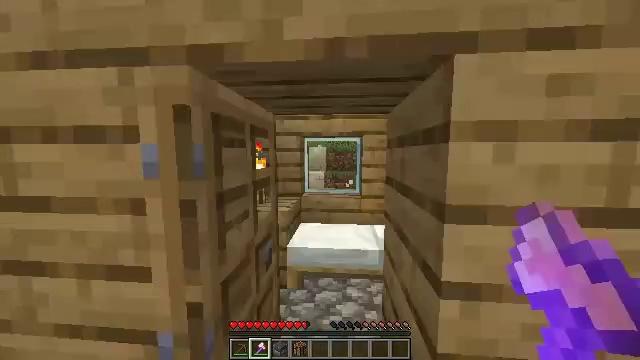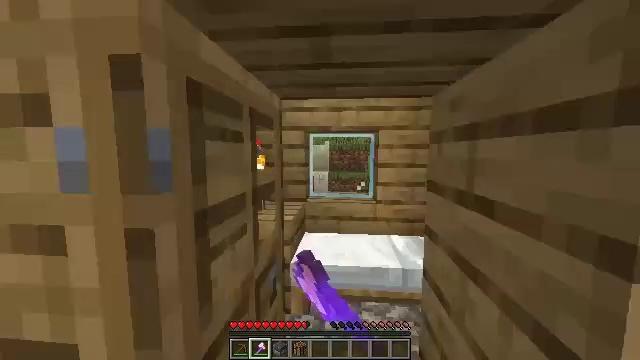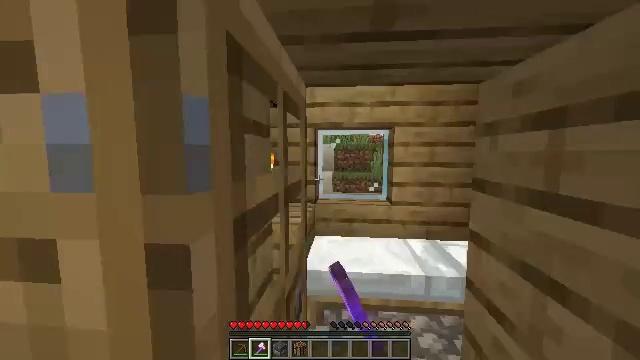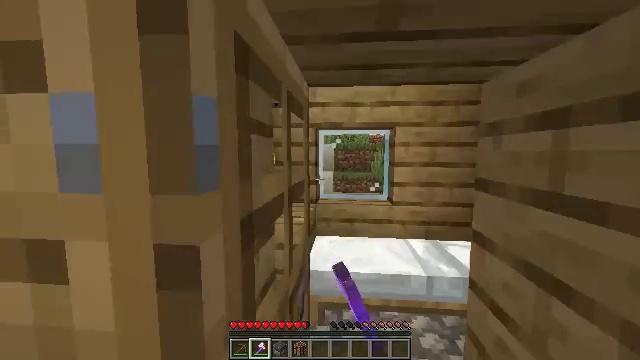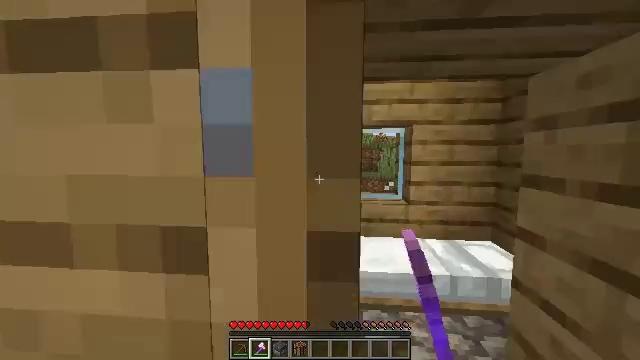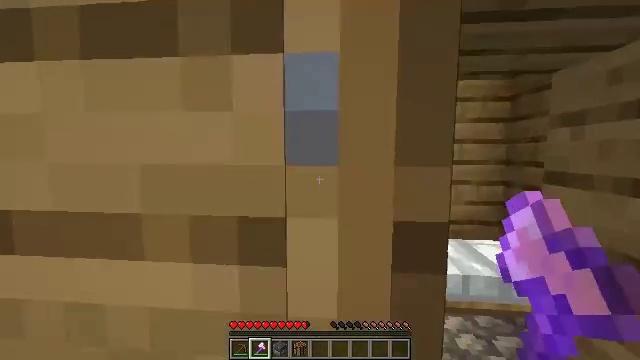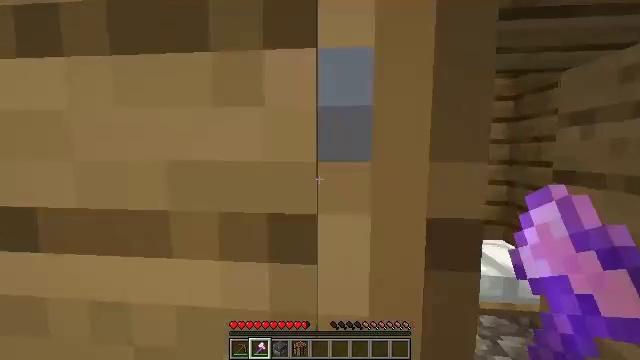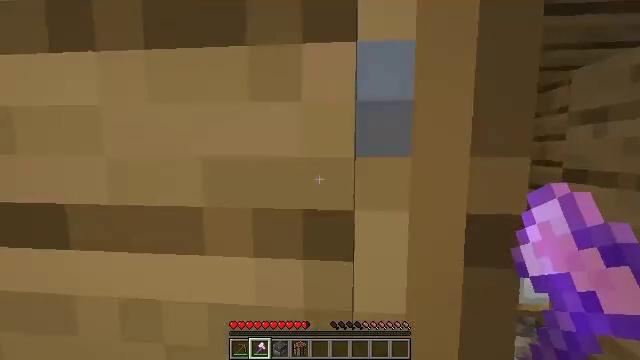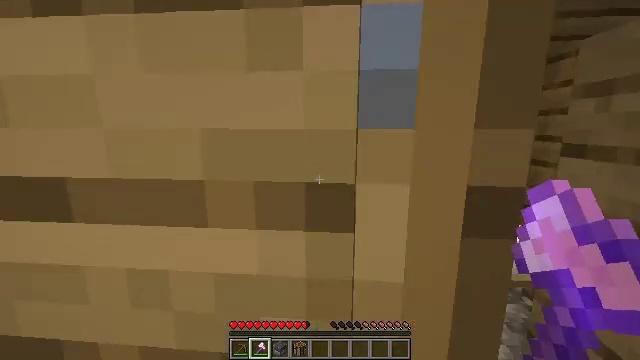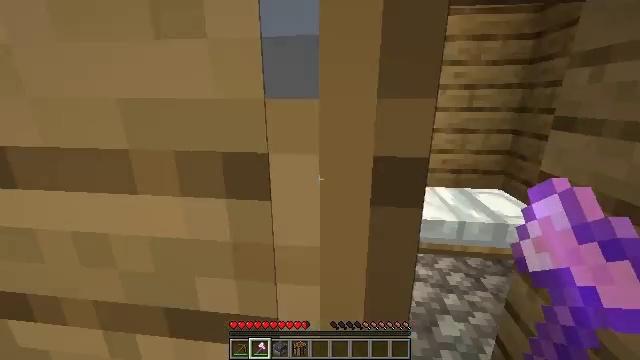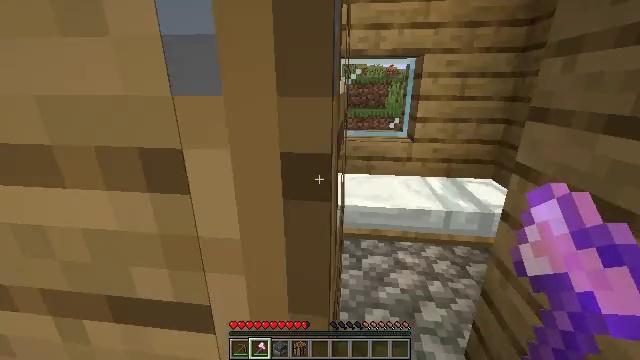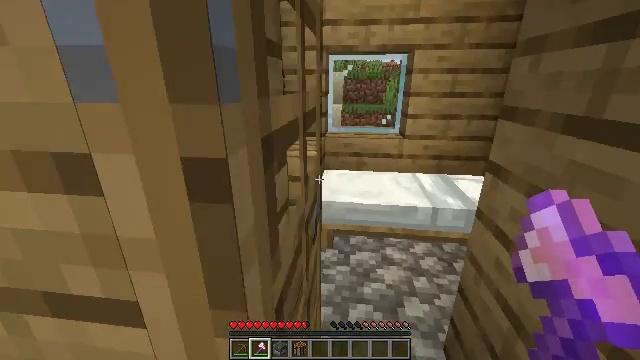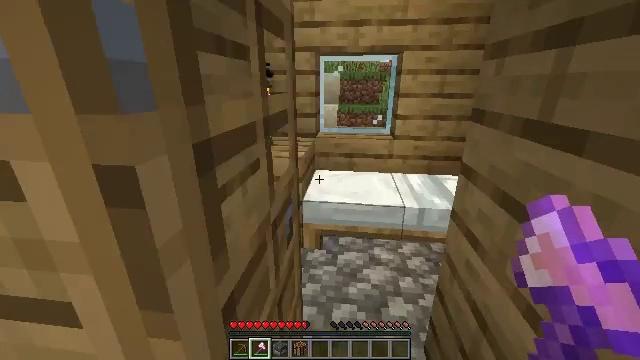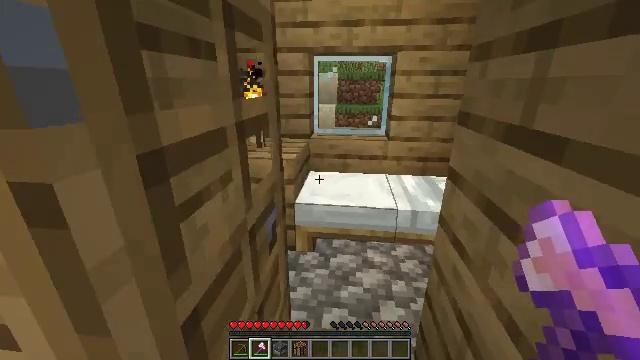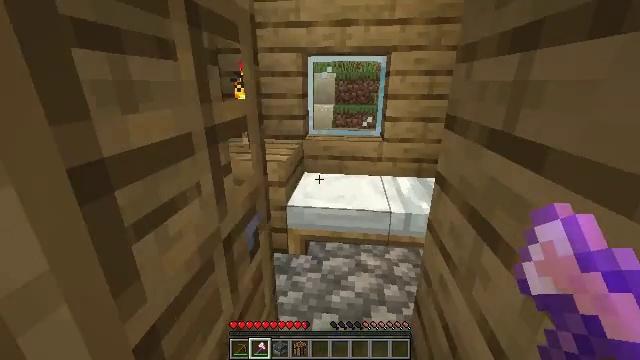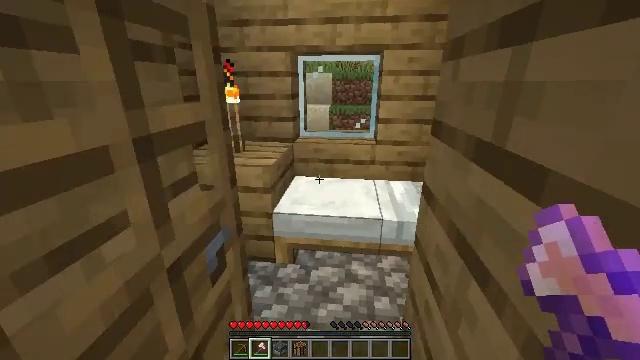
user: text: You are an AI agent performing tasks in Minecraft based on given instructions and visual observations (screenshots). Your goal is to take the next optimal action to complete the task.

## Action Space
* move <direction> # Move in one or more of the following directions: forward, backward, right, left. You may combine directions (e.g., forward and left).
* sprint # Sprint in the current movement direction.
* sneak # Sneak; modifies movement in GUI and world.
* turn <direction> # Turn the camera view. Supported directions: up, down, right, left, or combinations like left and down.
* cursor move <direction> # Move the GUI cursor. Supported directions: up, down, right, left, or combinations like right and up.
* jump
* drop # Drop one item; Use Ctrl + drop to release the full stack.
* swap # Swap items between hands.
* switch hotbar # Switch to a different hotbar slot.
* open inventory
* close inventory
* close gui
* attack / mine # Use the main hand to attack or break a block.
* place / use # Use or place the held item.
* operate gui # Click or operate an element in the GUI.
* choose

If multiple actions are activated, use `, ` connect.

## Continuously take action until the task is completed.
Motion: motion action
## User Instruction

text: Recycle the blast furnace by breaking it.
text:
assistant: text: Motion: move forward and move left
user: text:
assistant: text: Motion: move forward and move left
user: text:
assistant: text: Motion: move forward and move left
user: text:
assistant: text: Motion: move forward
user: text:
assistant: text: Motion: move forward
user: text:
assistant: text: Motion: move forward
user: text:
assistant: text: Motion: move forward
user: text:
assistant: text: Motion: move forward and move right, turn down
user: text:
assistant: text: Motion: move forward and move right, turn left and down
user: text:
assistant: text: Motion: move forward and move right, turn down
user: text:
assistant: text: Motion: move forward and move right
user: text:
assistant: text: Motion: move forward and move right
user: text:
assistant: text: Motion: move forward and move right
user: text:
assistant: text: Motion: move forward and move right
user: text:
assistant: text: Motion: move forward and move right
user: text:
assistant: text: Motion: move forward and move right, turn down
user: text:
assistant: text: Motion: move forward, turn down
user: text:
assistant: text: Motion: move forward, turn down
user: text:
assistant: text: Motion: move forward, turn right and down
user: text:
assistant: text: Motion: move forward, turn right and down
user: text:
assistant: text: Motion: turn right and down
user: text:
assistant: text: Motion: no_op
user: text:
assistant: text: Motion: no_op
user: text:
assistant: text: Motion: no_op
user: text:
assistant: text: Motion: no_op
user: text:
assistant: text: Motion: turn right
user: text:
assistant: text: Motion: turn right and up
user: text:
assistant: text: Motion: turn right and up
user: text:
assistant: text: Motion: turn right and up
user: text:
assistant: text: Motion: turn right